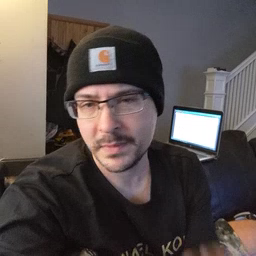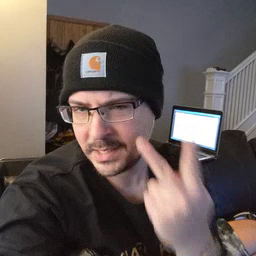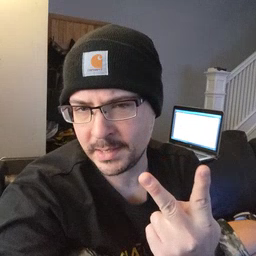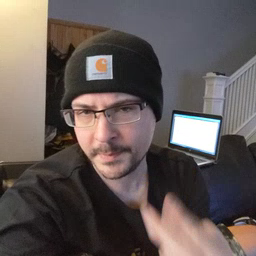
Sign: see